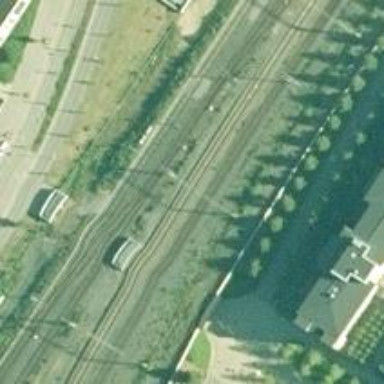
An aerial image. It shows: Rail yard with electrified contact lines for the trains.